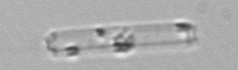
Label: Cerataulina_pelagica